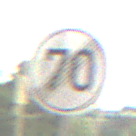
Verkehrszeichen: EndeGeschwindigkeit70
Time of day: MorningAfternoon
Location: Outdoor (Suburban)
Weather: Clear
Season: NotSpecified
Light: Natural